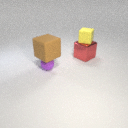
large red metal cube behind small purple rubber sphere